Chest X-ray:
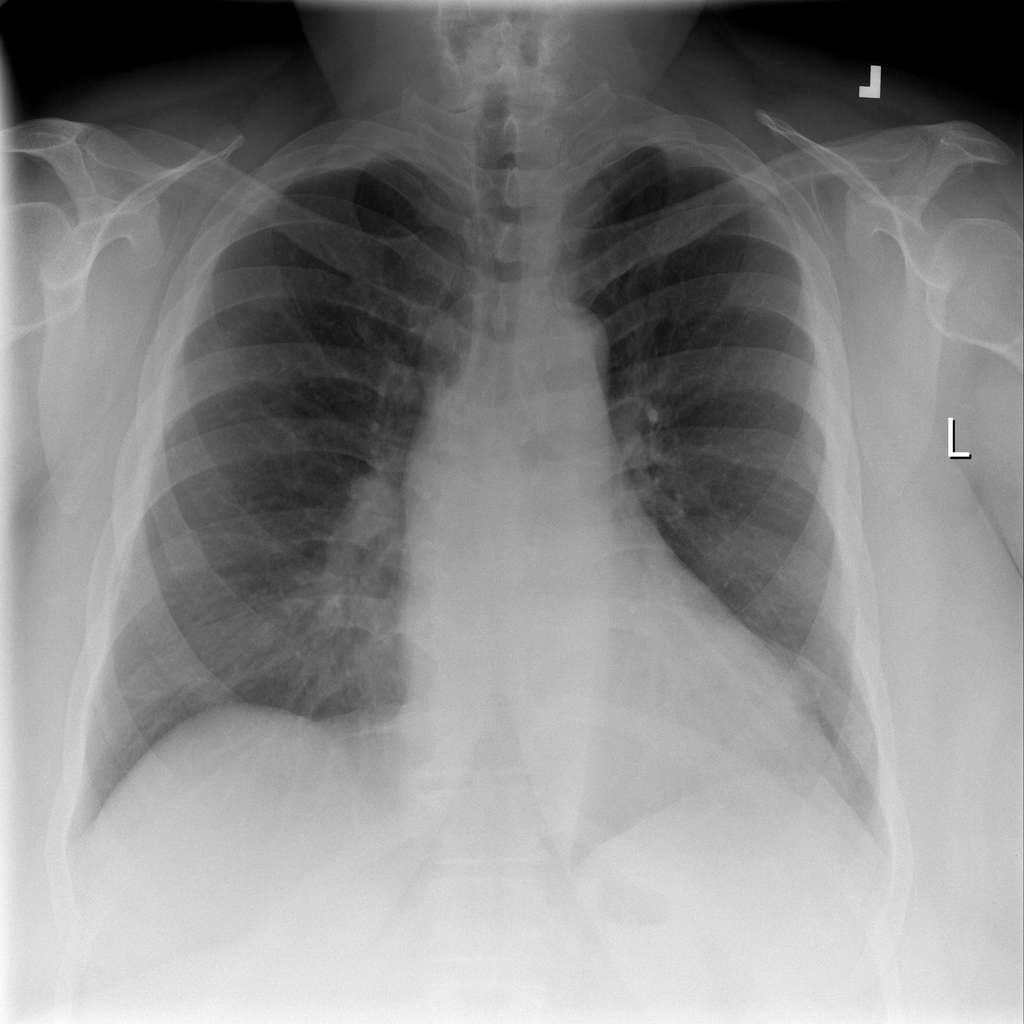
No abnormal finding: yes